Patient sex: M
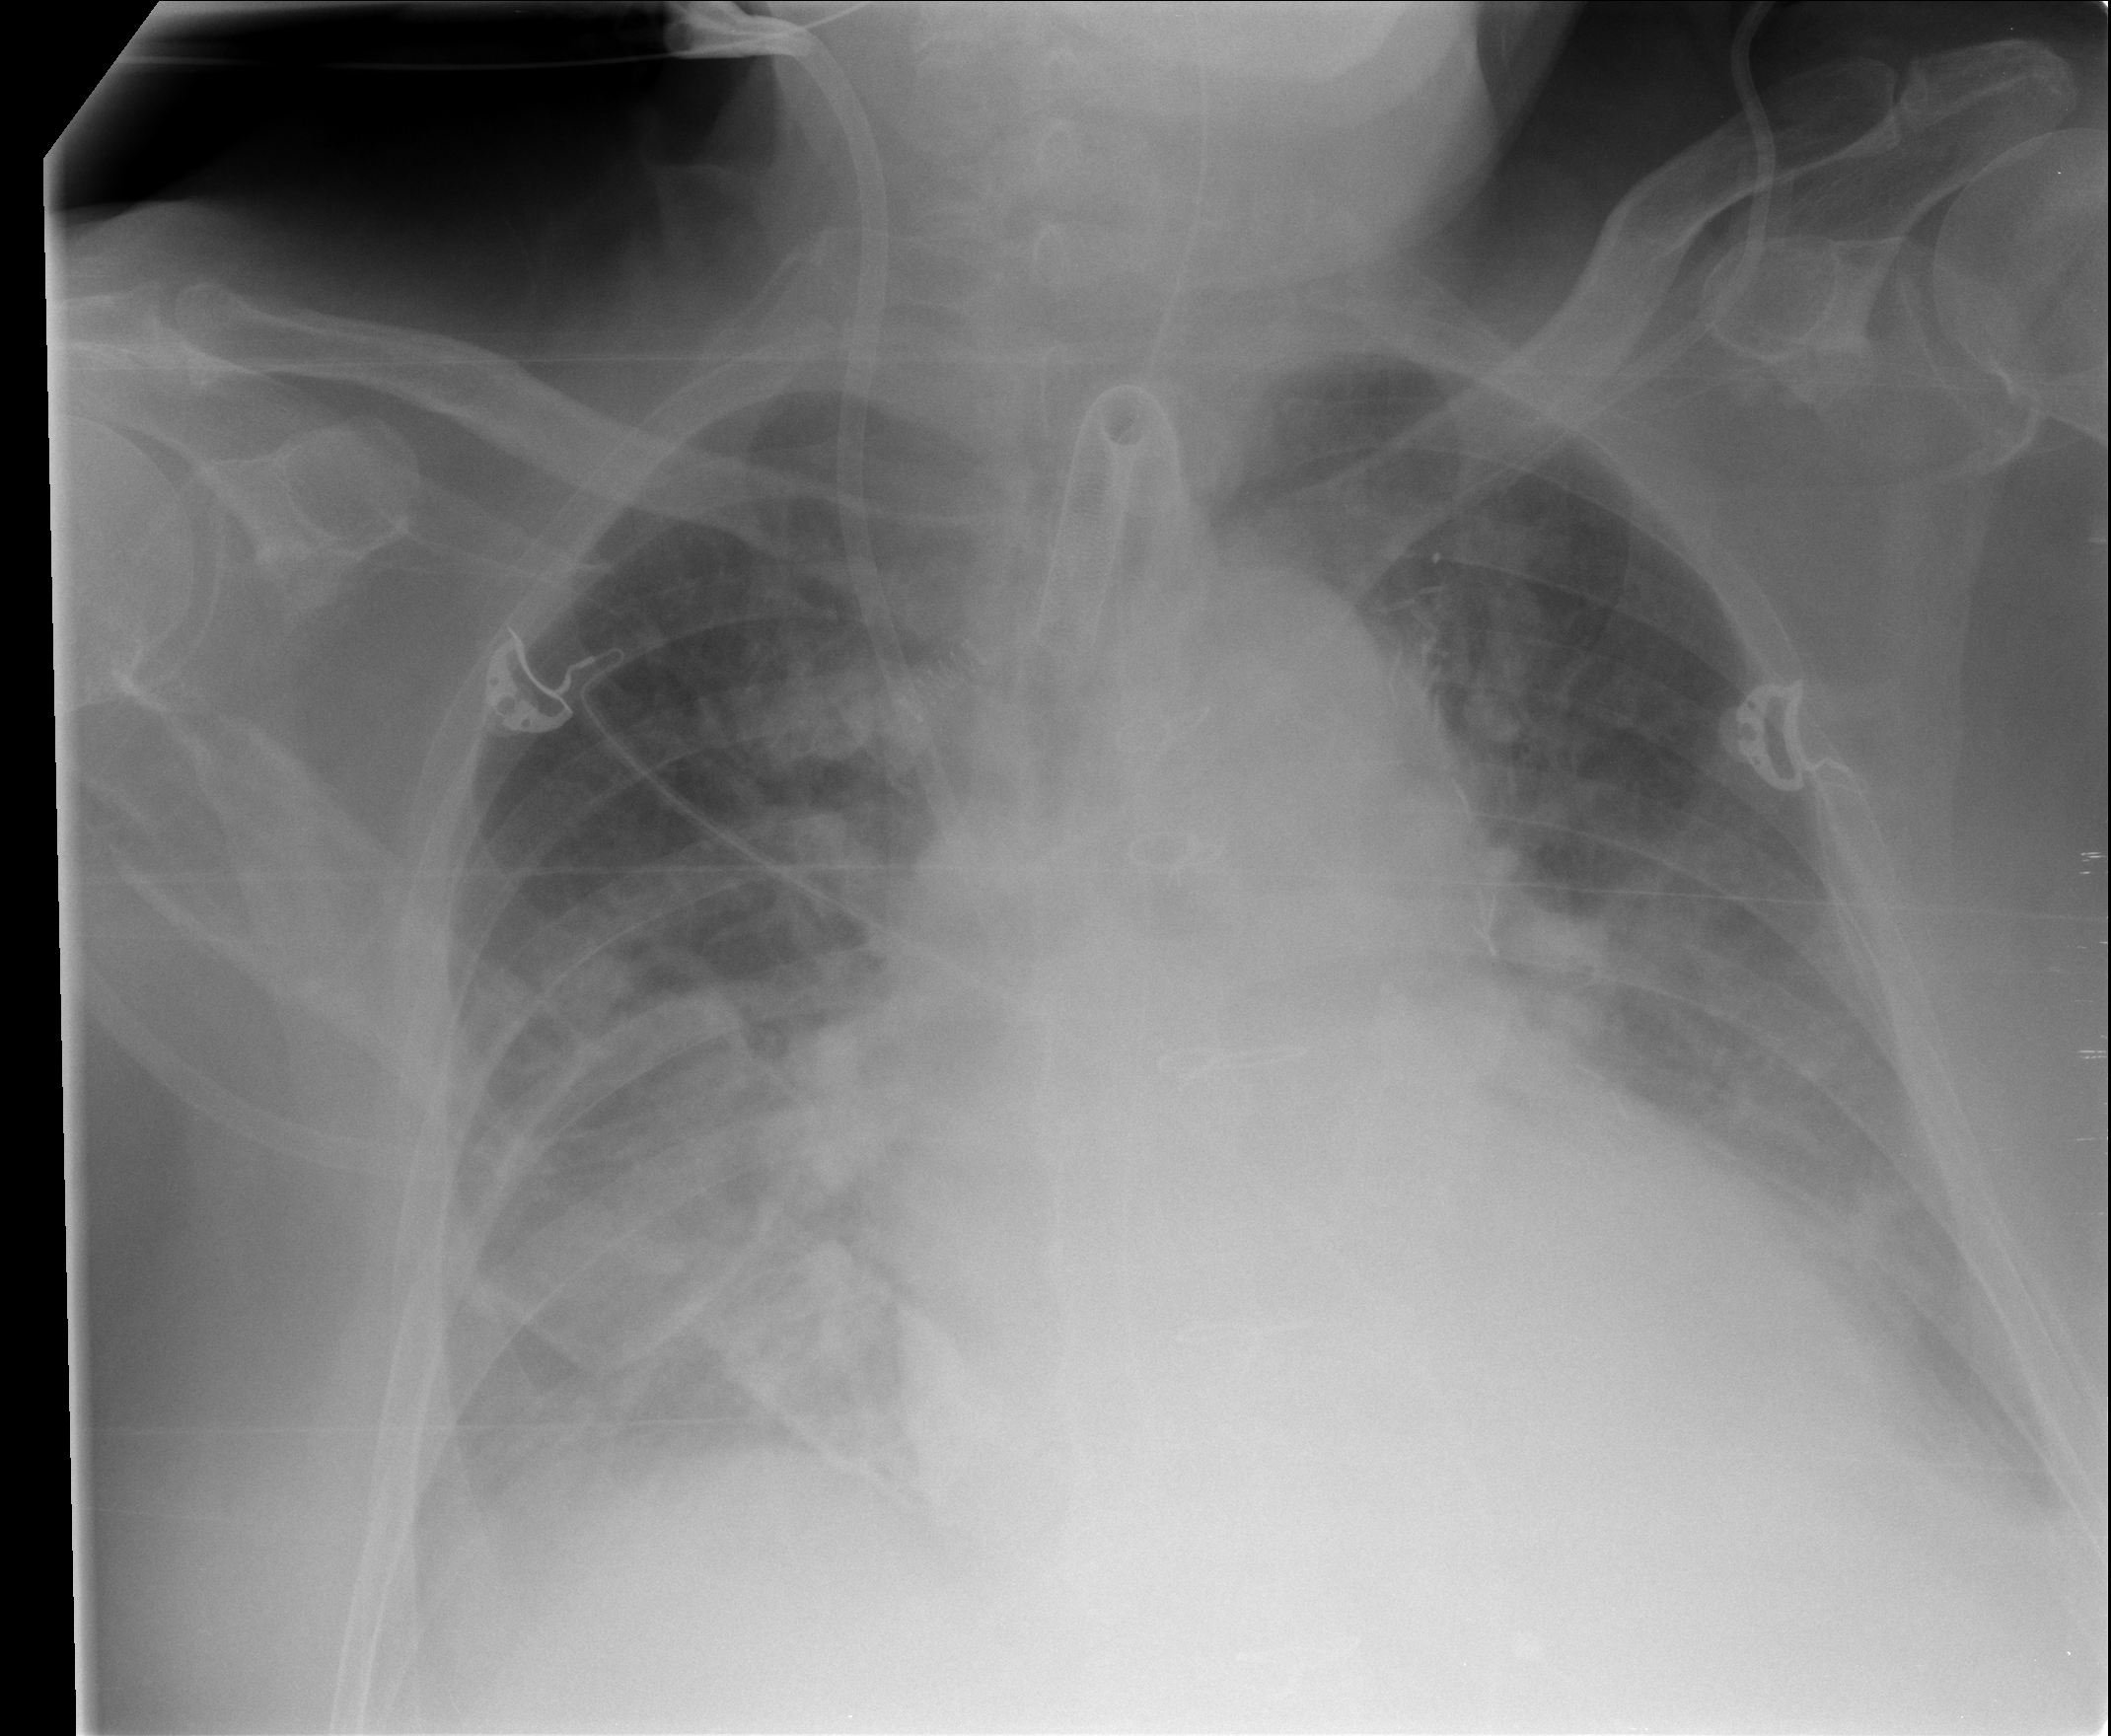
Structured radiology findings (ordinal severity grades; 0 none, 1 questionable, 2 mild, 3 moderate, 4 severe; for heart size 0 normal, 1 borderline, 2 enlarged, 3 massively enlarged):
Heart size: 2
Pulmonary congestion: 2
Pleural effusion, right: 2
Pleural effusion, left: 2
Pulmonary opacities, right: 2
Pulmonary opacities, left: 2
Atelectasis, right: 2
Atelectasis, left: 2